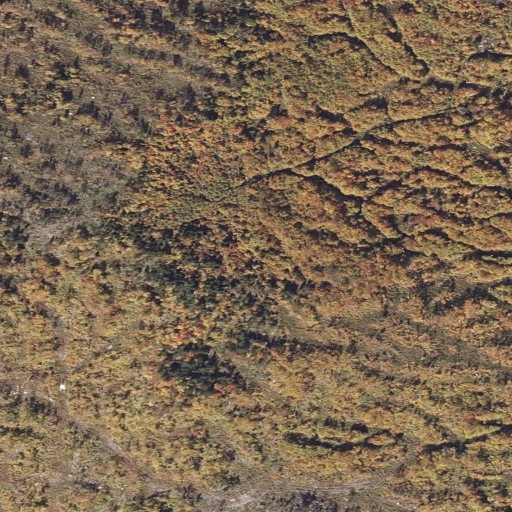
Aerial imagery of mountain in Maine named South Twin Mountain containing deciduous forest, mixed forest, shrub, and evergreen forest